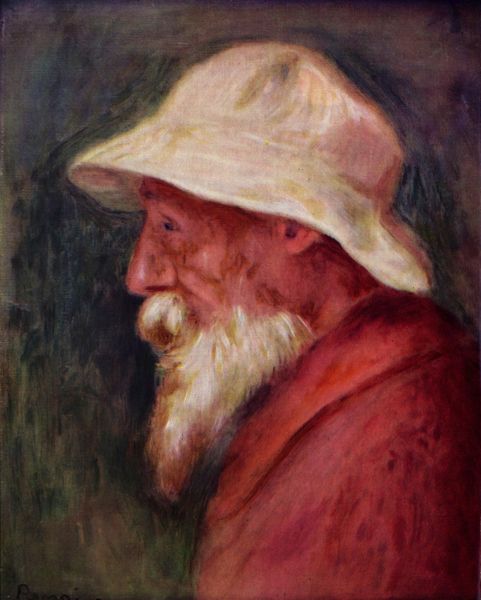
Titel: Selbstporträt mit weißem Hut
Künstler: Pierre Auguste Renoir
Standort: New York (New York)
Institution: Collection Durand-Ruel
Schlagwörter: blau, dunkel, gemälde, haut, mann, schatten, weiß, gelb, grün, impressionismus, braun, grau, hell, hintergrund, hut, licht, mund, nase, ohr, profil, renoir, schwarz, blick, rot, malerei, alt, bart, jacke, kappe, mütze, schnurrbart, wand, gesicht, kragen, mensch, vollbart, bildnis, hals, portrait, porträt, signatur, öl, weite, einsam, sonne, auge, mantel, brustbild, bruststück, kontrast, ohren, schulter, traurig, alter mann, fischer, ausdruck, duktus, monet, maler, wange, schnauzbart, schnauzer, selbstporträt, krempe, sonnenhut, bauer, alter, greis, hautfarbe, traum, seite, strich, selbstbildnis, leinwand, weiße, männlich, gut, rotbraun, müde, rötlich, opa, weise, profilansicht, roter mantel, roter, trist, müder, schlapphut, bekannte person, leiwand, jean renoir, paul renoir, sticher, weißer bart, hitler?, kope, selbstbindnis, weisse mütze